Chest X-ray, AP view. Patient: 16 years old, sex M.
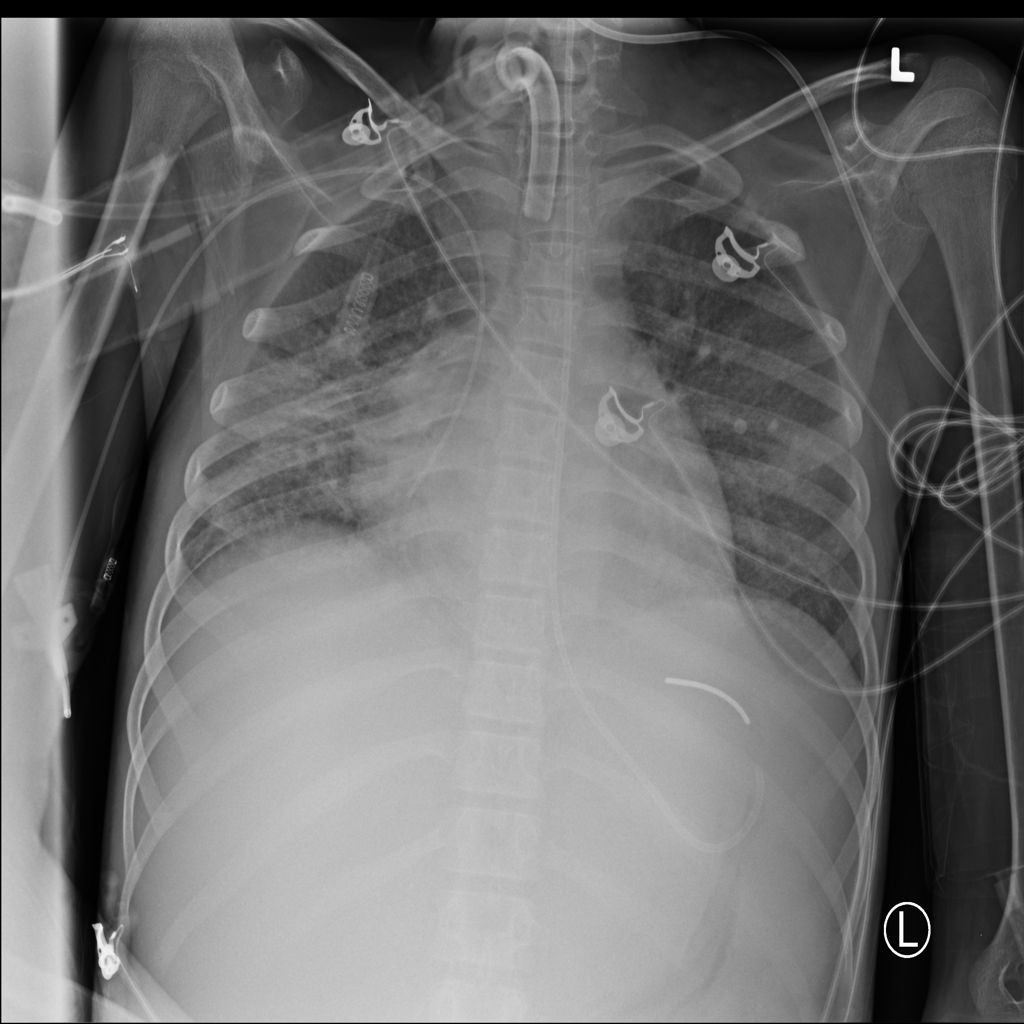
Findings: Infiltration